已知椭圆\(\Gamma: \frac{x^2}{9}+\frac{y^2}{3}=1\)的右顶点为\(P(3,0)\)，直线\(l\)经过椭圆的右顶点\(P\)且与椭圆交于另一点\(A\)，设线段\(AP\)的中点为\(M\)。

\vspace{0.5em}
\noindent
(1) 求椭圆\(\Gamma\)的焦距和离心率；

\noindent
(2) 若\(k_{OM}=-\frac{1}{3}\)，求直线\(AP\)的方程；

\noindent
(3) 过点\(P\)再作一条直线与椭圆\(\Gamma\)交于点\(B\)，设线段\(BP\)的中点为\(N\)。若\(OM \perp ON\)，则直线\(AB\)是否经过定点？若经过定点，求出定点坐标；若不经过定点，请说明理由。

\vspace{0.5em}
\noindent
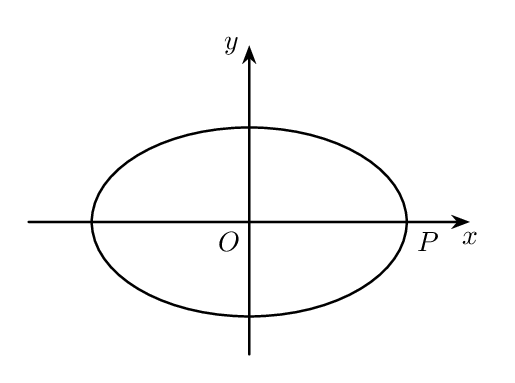
【解答】
【答案】
(1) \(2\sqrt{6}\)，\(\frac{\sqrt{6}}{3}\)；
(2) \(x-y-3=0\)；
(3) 直线\(AB\)经过定点\(\left(-\frac{3}{2},0\right)\)。

\vspace{0.5em}
\noindent
【分析】
(1) 根据椭圆方程确定\(a\)、\(b\)，利用\(c=\sqrt{a^2-b^2}\)解出\(c\)即可求解；

\noindent
(2) 设直线\(AP\)的方程为\(x=ty+3\)，联立直线与椭圆方程，利用韦达定理得到\(y_A + y_P\)，结合中点坐标公式得到\(M\)的坐标，再利用\(k_{OM}=-\frac{1}{3}\)，求出\(t=1\)，即可求解；

\noindent
(3) 分直线\(AB\)斜率存在与不存在两种情况讨论：斜率存在时，设出\(AB\)方程，与椭圆联立，利用韦达定理，结合已知条件\(OM \perp ON\)求出直线过定点；斜率不存在时，设出\(A\)、\(B\)两点坐标，根据中点坐标公式求出\(M\)、\(N\)坐标，结合已知条件，求出直线过定点，两种情况综合即可求解。

\vspace{0.5em}
\noindent
【详解】

\noindent
(1) 由椭圆方程\(\frac{x^2}{9}+\frac{y^2}{3}=1\)，得\(a=3\)，\(b=\sqrt{3}\)，
\[
c = \sqrt{a^2 - b^2} = \sqrt{9 - 3} = \sqrt{6}
\]
所以焦距\(2c = 2\sqrt{6}\)，离心率\(e = \frac{c}{a} = \frac{\sqrt{6}}{3}\)。

\vspace{0.5em}
\noindent

(2) 设直线\(AP\)的方程为\(x = ty + 3\)，与椭圆\(\Gamma: \frac{x^2}{9}+\frac{y^2}{3}=1\)联立：
\[
\begin{cases}
x = ty + 3 \\
\frac{x^2}{9}+\frac{y^2}{3}=1
\end{cases}
\]
代入得\(\frac{(ty+3)^2}{9}+\frac{y^2}{3}=1\)，整理得：
\[
(t^2 + 3)y^2 + 6ty = 0
\]
由韦达定理，\(y_A + y_P = -\frac{6t}{t^2 + 3}\)，又\(y_P = 0\)，故\(y_A = -\frac{6t}{t^2 + 3}\)。
因为\(M\)为\(AP\)中点，所以\(y_M = \frac{y_A + y_P}{2} = -\frac{3t}{t^2 + 3}\)。
代入\(x = ty + 3\)，得\(x_M = t \cdot \left(-\frac{3t}{t^2 + 3}\right) + 3 = \frac{9}{t^2 + 3}\)，
即\(M\left(\frac{9}{t^2 + 3}, -\frac{3t}{t^2 + 3}\right)\)。

由\(k_{OM} = \frac{y_M}{x_M} = -\frac{t}{3} = -\frac{1}{3}\)，得\(t = 1\)。
故直线\(AP\)的方程为\(x = y + 3\)，即\(x - y - 3 = 0\)。

\vspace{0.5em}
本题关键在于分斜率存在与不存在两种情况设出直线\(AB\)方程，利用直线与椭圆联立得到方程，结合韦达定理解决问题。
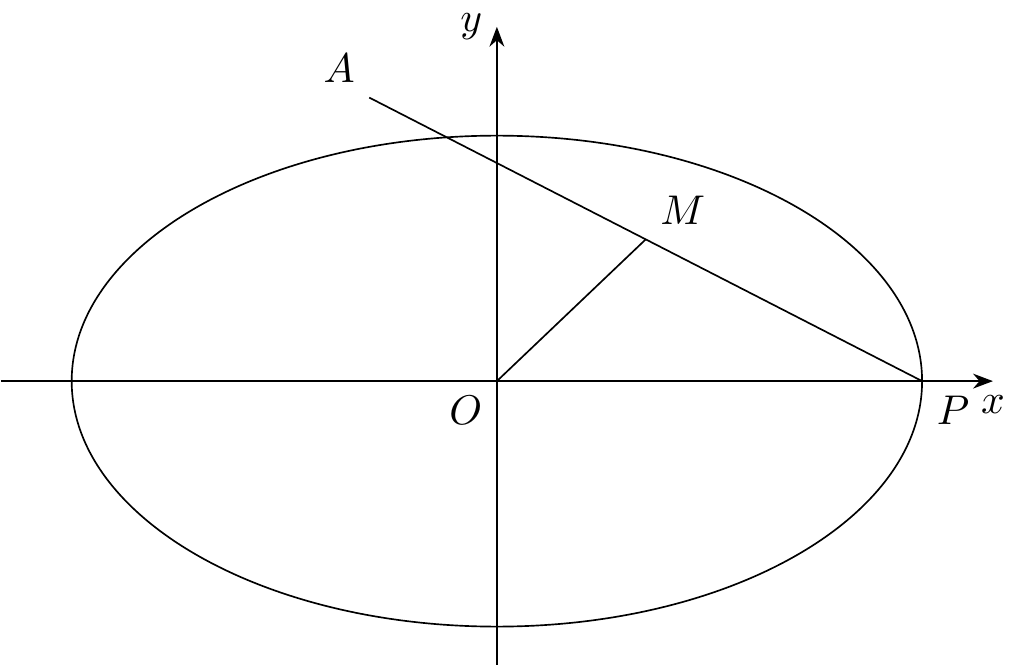